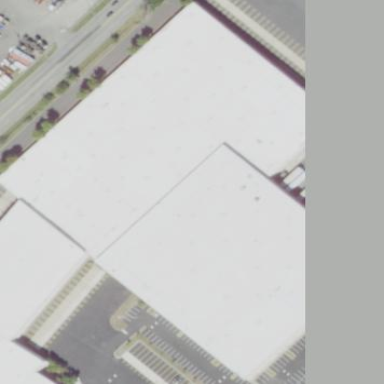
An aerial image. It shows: Warehouse building.